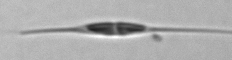
Label: Cylindrotheca